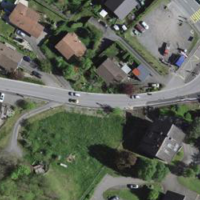
EUNIS habitat code: 54
Species observed at this site:
Leucojum vernum